Aerial crown-view tile of a tropical tree (Barro Colorado Island, Panama), acquired 20250512:
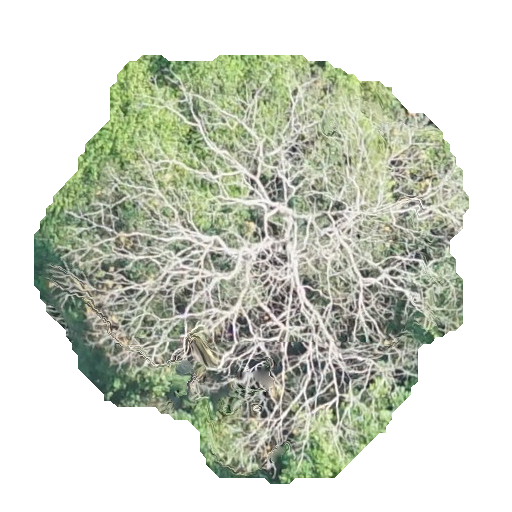
Species: Dipteryx oleifera
GBIF accepted scientific name: Dipteryx oleifera
Crown area: 200.181 m²